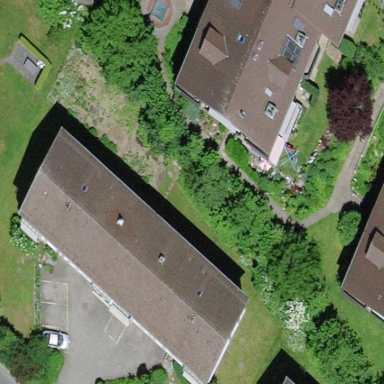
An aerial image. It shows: Residential building.